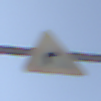
Verkehrszeichen: KurveRechts
Umgebung: Outdoor, RoadRail
Tageszeit: Midday
Wetter: PartlyCloudy
Licht: Natural
Jahreszeit: NotSpecified
Kontrast: HighContrast